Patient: sex F, age 57
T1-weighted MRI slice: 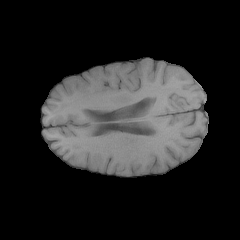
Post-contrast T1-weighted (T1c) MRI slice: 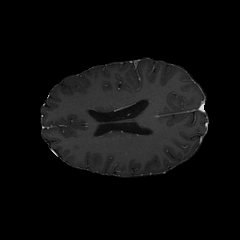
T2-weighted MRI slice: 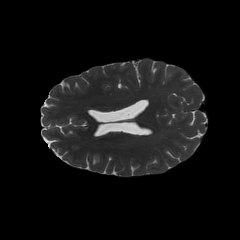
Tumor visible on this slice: no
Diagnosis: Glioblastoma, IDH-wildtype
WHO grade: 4